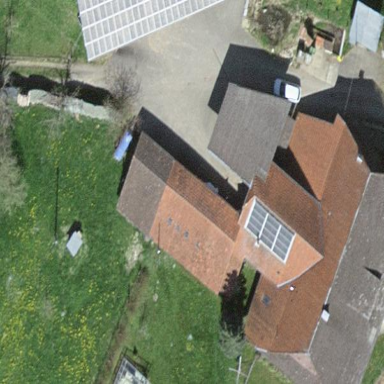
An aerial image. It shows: Farm building.